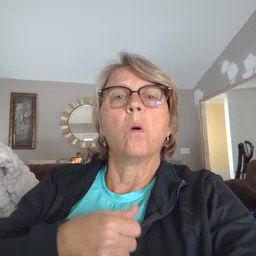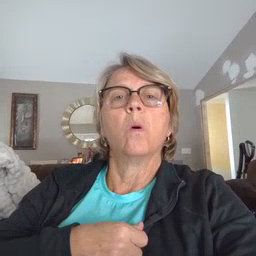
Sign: tomorrow